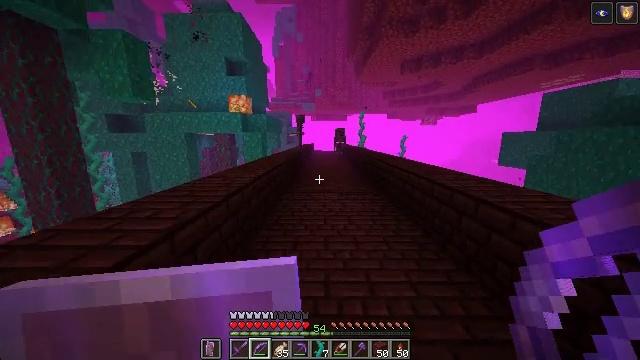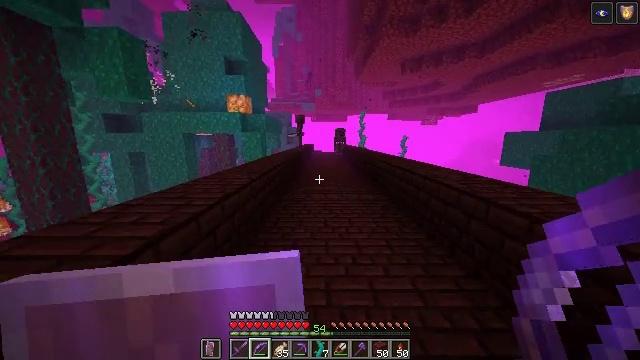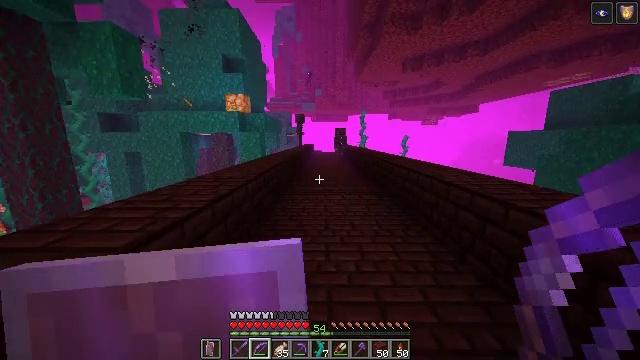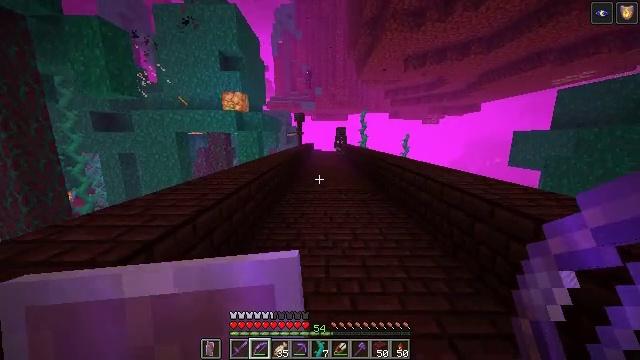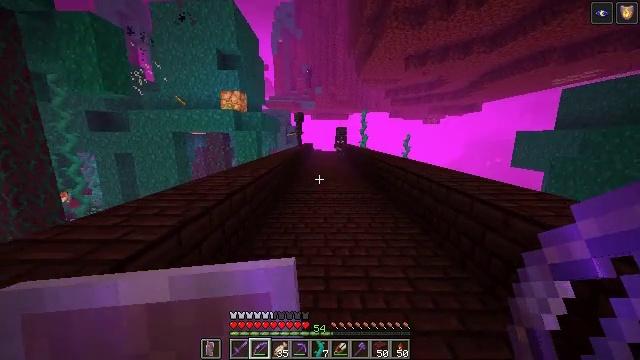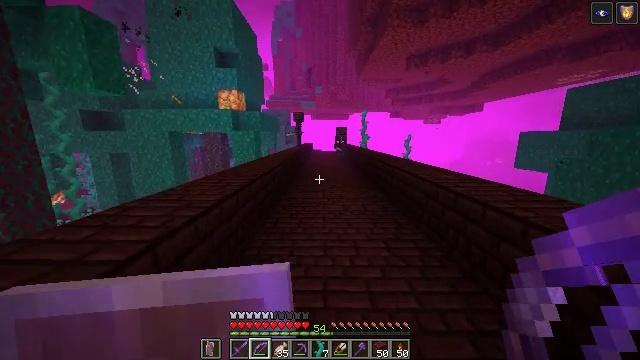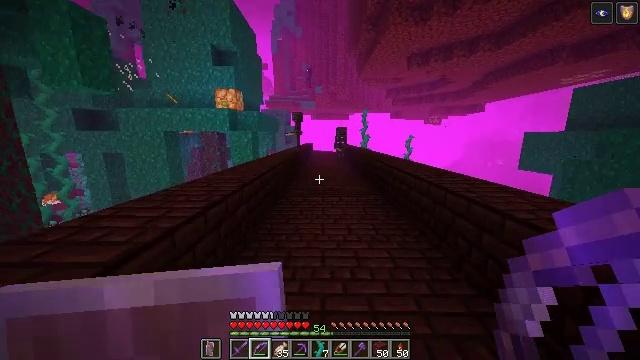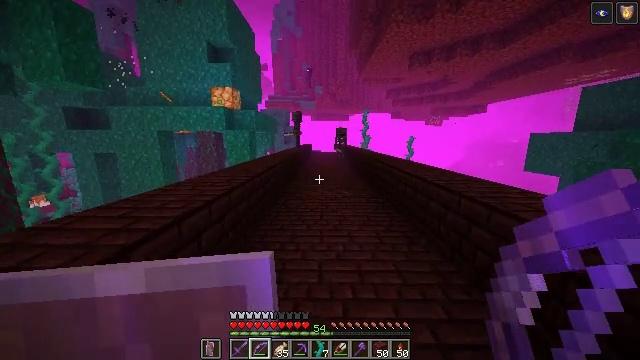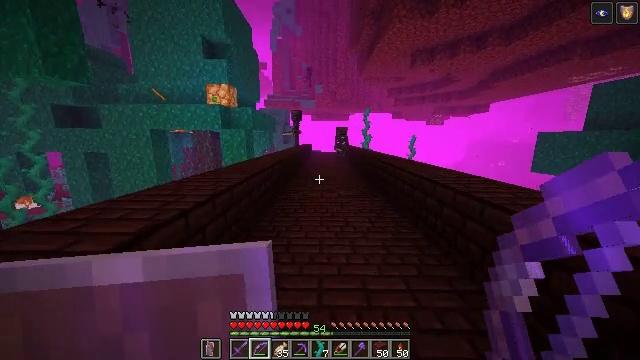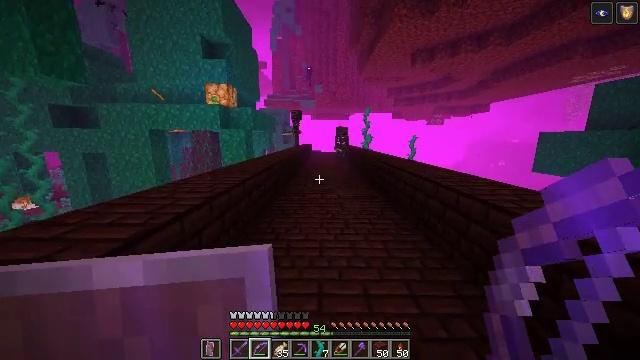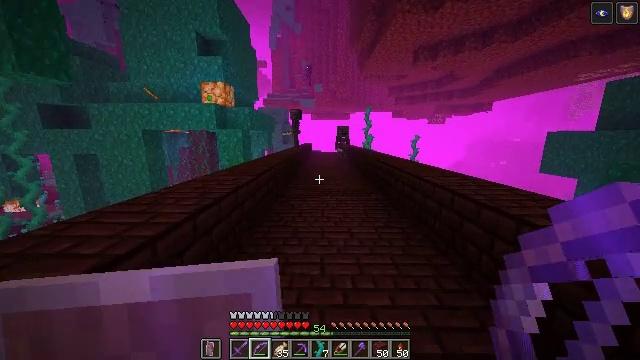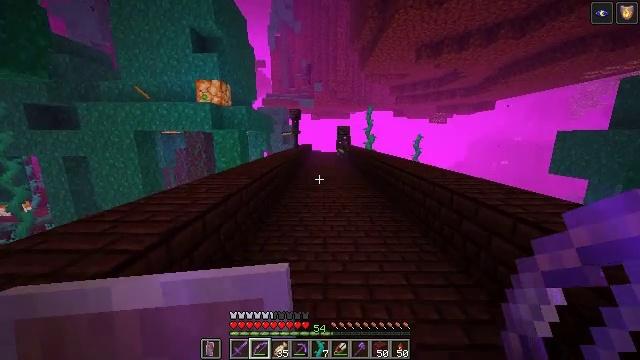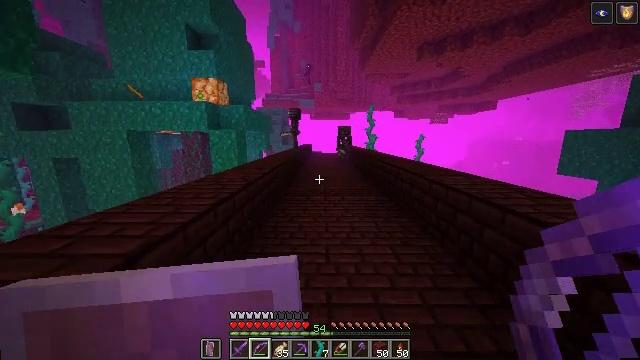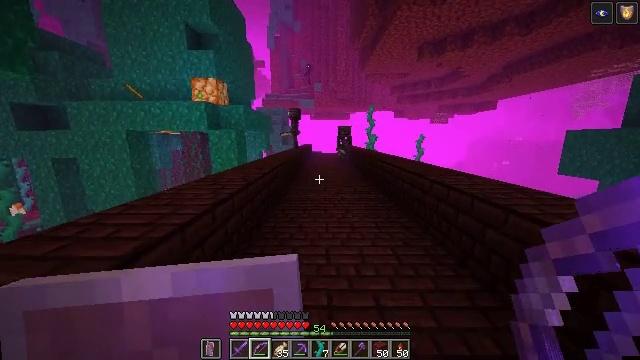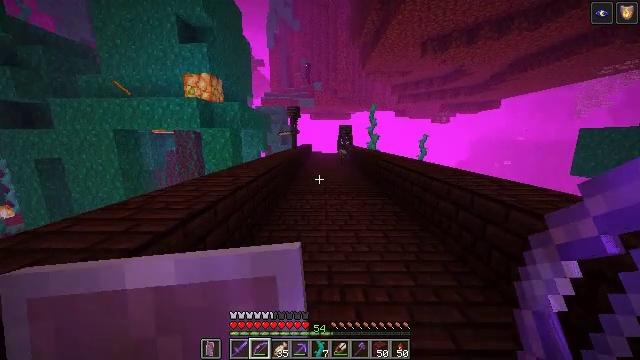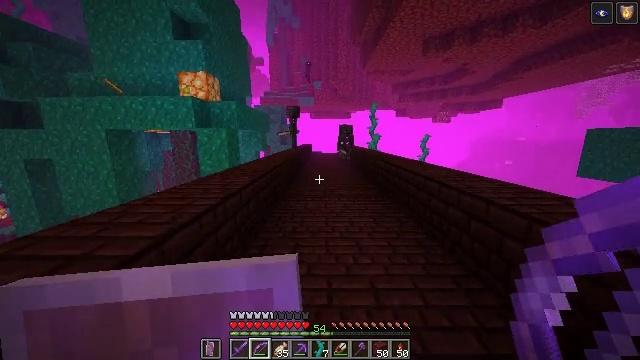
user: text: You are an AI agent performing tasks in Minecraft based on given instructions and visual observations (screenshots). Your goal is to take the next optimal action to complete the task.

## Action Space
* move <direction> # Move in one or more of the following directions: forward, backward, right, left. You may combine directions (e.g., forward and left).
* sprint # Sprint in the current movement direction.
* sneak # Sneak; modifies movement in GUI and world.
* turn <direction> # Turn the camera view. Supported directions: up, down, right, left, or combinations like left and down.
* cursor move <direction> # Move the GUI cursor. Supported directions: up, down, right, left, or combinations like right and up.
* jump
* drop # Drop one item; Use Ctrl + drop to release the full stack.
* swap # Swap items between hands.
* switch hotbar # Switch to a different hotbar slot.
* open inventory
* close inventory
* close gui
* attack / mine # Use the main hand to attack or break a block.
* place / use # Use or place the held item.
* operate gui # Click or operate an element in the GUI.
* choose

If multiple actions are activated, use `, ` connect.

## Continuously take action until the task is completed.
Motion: motion action
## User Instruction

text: Clear the fire from the area.
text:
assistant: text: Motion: move forward, sprint
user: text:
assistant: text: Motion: move forward, sprint
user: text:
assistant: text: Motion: move forward, sprint
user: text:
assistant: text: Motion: move forward, sprint
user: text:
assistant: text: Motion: move forward, sprint
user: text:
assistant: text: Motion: move forward, sprint
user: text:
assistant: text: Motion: move forward, sprint
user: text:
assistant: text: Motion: move forward, sprint
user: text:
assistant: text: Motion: move forward, sprint
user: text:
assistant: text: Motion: move forward, sprint
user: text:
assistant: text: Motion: move forward, sprint
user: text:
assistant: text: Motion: move forward, sprint
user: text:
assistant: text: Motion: move forward, sprint
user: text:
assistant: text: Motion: move forward, sprint
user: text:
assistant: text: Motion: move forward, sprint
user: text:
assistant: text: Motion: move forward, sprint
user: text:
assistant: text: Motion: move forward, sprint
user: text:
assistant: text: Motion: sprint
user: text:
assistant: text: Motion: no_op
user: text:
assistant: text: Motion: no_op
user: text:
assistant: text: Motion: no_op
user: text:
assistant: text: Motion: no_op
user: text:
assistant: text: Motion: no_op
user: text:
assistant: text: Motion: no_op
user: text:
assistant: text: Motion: no_op
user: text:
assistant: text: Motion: no_op
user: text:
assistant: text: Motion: no_op
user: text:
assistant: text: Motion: no_op
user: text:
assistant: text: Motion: no_op
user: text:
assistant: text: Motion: no_op